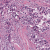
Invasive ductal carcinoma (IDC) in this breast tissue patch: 1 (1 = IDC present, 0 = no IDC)